Field crop: maize
Growth stage: 1
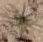
Species: salsola